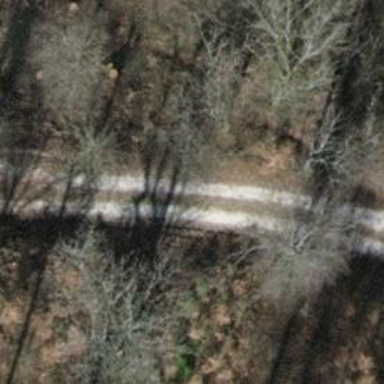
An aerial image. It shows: Unpaved track with grade2 tracktype.